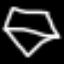
Label: diamond